Question: I have been trying unsuccessfully to create a kite chart. I would like to show the total number of each fish species (a-f) that were observed at each depth level (820, 1208, 1750 and 2209 m). I have tried 'kiteChart' in 'plotrix', but cannot work out how to get my data into the correct format for it to work.
I have tried to follow another post in a forum using the following, but it did not work:
'''
X <- read.table(textConnection("Species Total Depth
A 6 820
A 15 1208
A 77 1750
A 41 2209
B 11 820
B 17 1208
B 17 1750
B 1 2209
C 0 820
C 13 1208
C 5 1750
C 4 2209
D 32 820
D 0 1208
D 0 1750
D 0 2209
E 0 820
E 11 1208
E 0 1750
E 0 2209
F 0 820
F 0 1208
F 0 1750
F 6 2209"),header=TRUE)
library(reshape)
X2 <- recast(X,Depth~Species,id.var=1:2)
X3 <- as.matrix(X2[,-1])
rownames(X3) <- X2$Depth
colnames(X3) <- names(X2)[-1]
library(plotrix)
kiteChart(t(X3),xlab="Depth",ylab="Species")
#or
x2<-matrix(X$Total,ncol=3)
rownames(x2)<-unique(X$Distance)
colnames(x2)<-unique(X$Species)
kiteChart(t(X3),xlab="Distance",ylab="Species")
'''
Can anyone suggest a solution?
Many thanks
UPDATE: I have re-arranged my data and can now produce the following plot.
'''
X <- read.table(textConnection("Species Depth Total
A 820 6
A 1208 15
A 1750 77
A 2209 41
B 820 11
B 1208 17
B 1750 17
B 2209 1
C 820 0
C 1208 13
C 1750 5
C 2209 4
D 820 32
D 1208 0
D 1750 0
D 2209 0
E 820 0
E 1208 11
E 1750 0
E 2209 0
F 820 0
F 1208 0
F 1750 0
F 2209 6"),header=TRUE)
library(reshape)
X2 <- recast(X,Depth~Species,id.var=1:2)
X3 <- as.matrix(X2[,-1])
rownames(X3) <- X2$Depth
colnames(X3) <- names(X2)[-1]
library(plotrix)
kiteChart(t(X3),xlab="Depth",ylab="Species")
'''

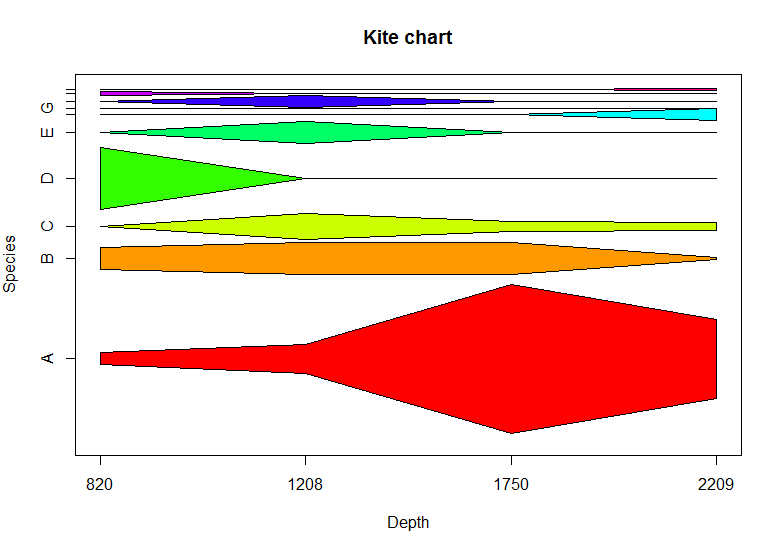
Answer: Maybe this works:
'''
library(plotrix)
x2<-matrix(X$Total,ncol=4,byrow=TRUE)
colnames(x2)<-unique(X$Depth)
rownames(x2)<-unique(X$Species)
kiteChart(x2,xlab="Depth",ylab="Species")
'''
It produces the following chart on my installation: